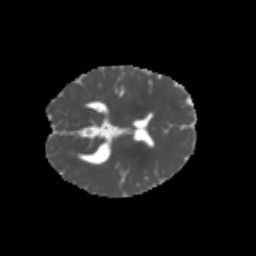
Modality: MD
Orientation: axial
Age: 6
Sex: male
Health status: healthy